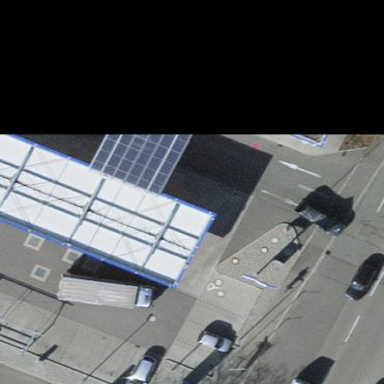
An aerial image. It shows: Flat-roofed fuel station with metal roof.